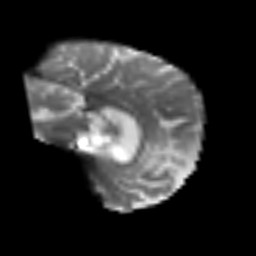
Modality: T2w
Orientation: sagittal
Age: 75
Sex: female
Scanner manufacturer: siemens
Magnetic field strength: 3 T
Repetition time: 3.2 s
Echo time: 0.081 s